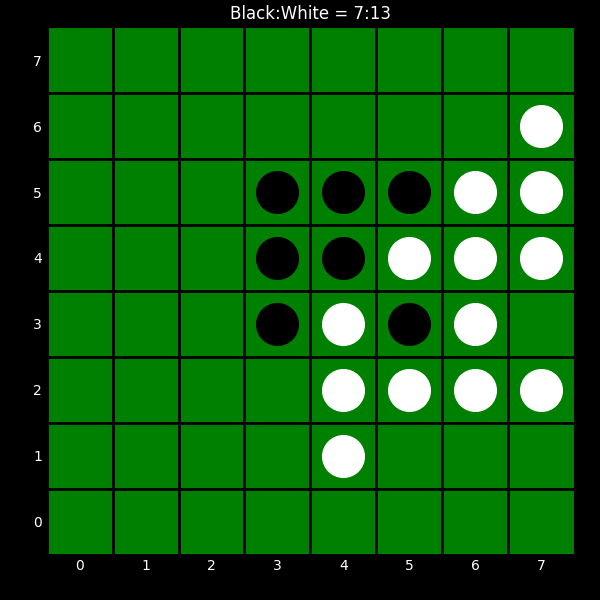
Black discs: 7
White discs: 13